Question: I am currently trying to perform a SQL query in Microsoft Dynamics AX2012, to output a year from delivery date by using a DATEPART function.
I have created a class "CustRerportDemo" in the AOT, and while attempting to perform a query, which is to query out only the year from the field "deliverydate" in the table "SalesTable". I encountered an error that prompts:
> Variable Datepart has not been declared
I understood that datepart is a function call in SQL and shouldnt need to be declared. Hence, I am wondering why and how to rectify this issue? I am only just trying to show the year from the delivery date.
Therefore, if the date is 13/06/2016, the resultant query result will just be 2016 or 16.
I have attached the following code. Please help.
'''
public void processReport()
{
CustTable custTable;
SalesTable salesTable;
//select all customers
while select * from custTable
{
//clear the temporary table
custReportRDPTmp.clear();
//assign customer account and name
custReportRDPTmp.CustAccount = custTable.AccountNum;
custReportRDPTmp.Name = custTable.name();
//select count of invoiced sales order of customer
select count(RecId) from salesTable
where salesTable.CustAccount == custTable.AccountNum
&& salesTable.SalesStatus == SalesStatus::Invoiced;
custReportRDPTmp.SalesOrderInvoiceCount = int642int(salesTable.RecId);
//New Column to display PaymentMode
select PaymMode
from salesTable
where salesTable.PaymMode == custTable.PaymMode;
custReportRDPTmp.Payment = SalesTable.PaymMode;
//New Column to display SalesAmountTotal by drawing from a different table using a JOIN statement
select smmSalesAmountTotal
from salesTable;
custReportRDPTmp.SalesAmt = salesTable.smmSalesAmountTotal;
//New Column to display month from delivery date
select DATEPART("yyyy", DeliveryDate) as year
// To extract a single value for year and month from DeliveryDate in SalesTable
from salesTable
/* where payment in (select count(payment) from salesTable
where salesTable.CustAccount == custTable.AccountNum
&&*/
//insert in temporary table buffer
custReportRDPTmp.insert();
}
}
'''
Edited code:
'''
select firstOnly DeliveryDate
from salesTable
where salesTable.CustAccount == custTable.AccountNum;
//Get Year from date
custReportRDPTmp.DateTimeStamp = year(salesTable.DeliveryDate);
'''
Result as shown:

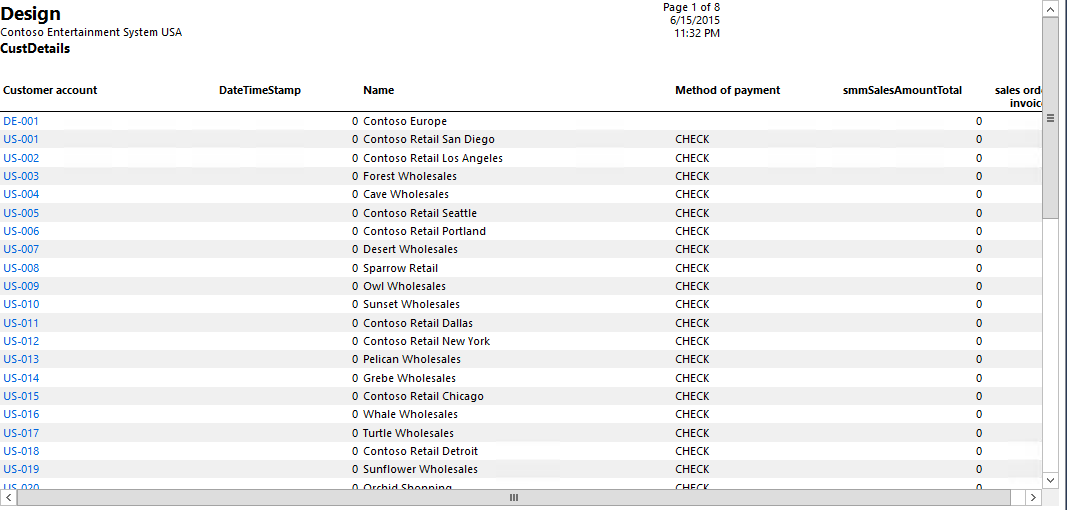
Answer: X++ select statement is SQL and thus you should not assume that any or all SQL functions is available in X++; they are not!
There date functions, the one you search is called <URL>.
It does not belong in the select though:
'''
select firstonly DeliveryDate from salesTable;
y = year(salesTable.DeliveryDate);
'''